Question: I have to do a "grid" like this:

<URL>
I'm trying to create a 'ListView' with 'ItemsSource="List<Note>"' where every odd note in the list is moved on the bottom...
Is the 'ListView' the right control?
How can I draw an exact hexagon with faces that is near next object?
hexagon drawing is solved... this is the xaml:
'''
<Path d:LayoutOverrides="None"
d:LastTangent="0,0" Stroke="Blue" Fill="Red"
HorizontalAlignment="Stretch" VerticalAlignment="Stretch"
Margin="0" Width="100" Height="100" x:Name="Path"
Stretch="Fill"
Data="M8.660254,0 L17.320508,5 17.320508,15 8.660254,20 0,15 0,5 8.660254,0 z"/>
'''
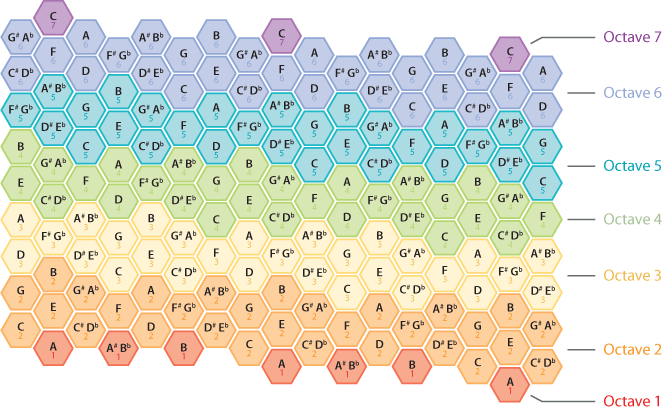
Answer: The container for your notes would be an 'ItemsControl' or a 'ListBox' if you need to select items. Then you give your items a template using 'ListBox.ItemTemplate' where you include your hexagon drawing. You have a nice tutorial on <URL>.
At this point, your hexagons are displayed one below the other as a ListBox does by default. To get your special layout, you have to change the 'ListBox.ItemPanel'. Here you have two possibilities:
- 'Canvas'- 'Panel''Canvas'<URL>